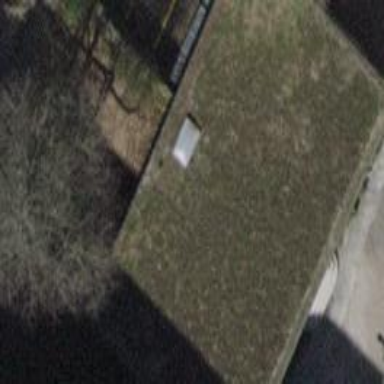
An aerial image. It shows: Kindergarten building.